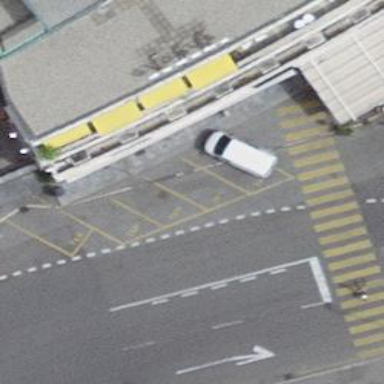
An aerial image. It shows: Taxi stand.